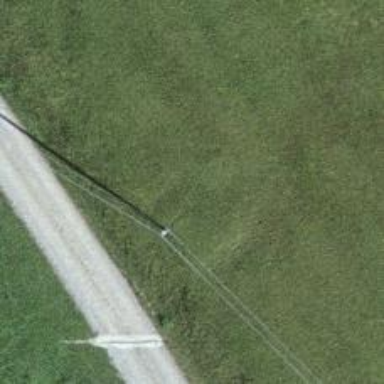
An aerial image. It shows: Minor power line.